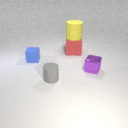
large red rubber cube to the left of small purple metal cube